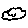
Label: cloud